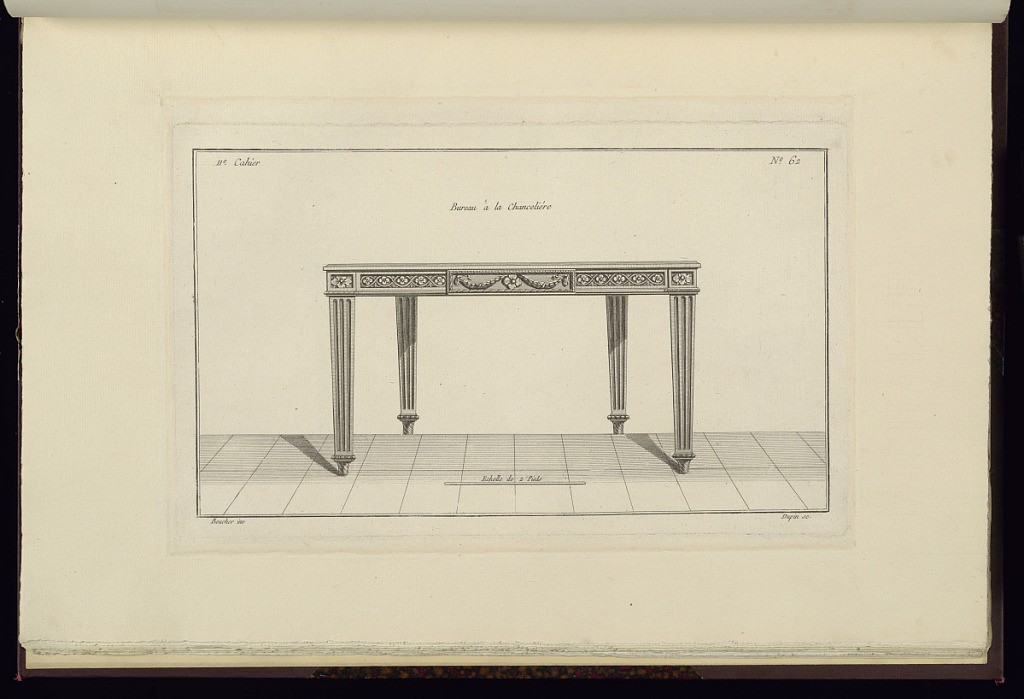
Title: Bureau à la Chanceliére
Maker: Juste-François Boucher, French, 1736 – 1782
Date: ca. 1775
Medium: Engraving on off white laid paper
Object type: Print
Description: Design for a desk with ornament motifs including fluting, rosettes, a band of guilloche with inset flowers, and, at center, a plate framed by lamb tongue of garland draped over a rosette. The plate is signed